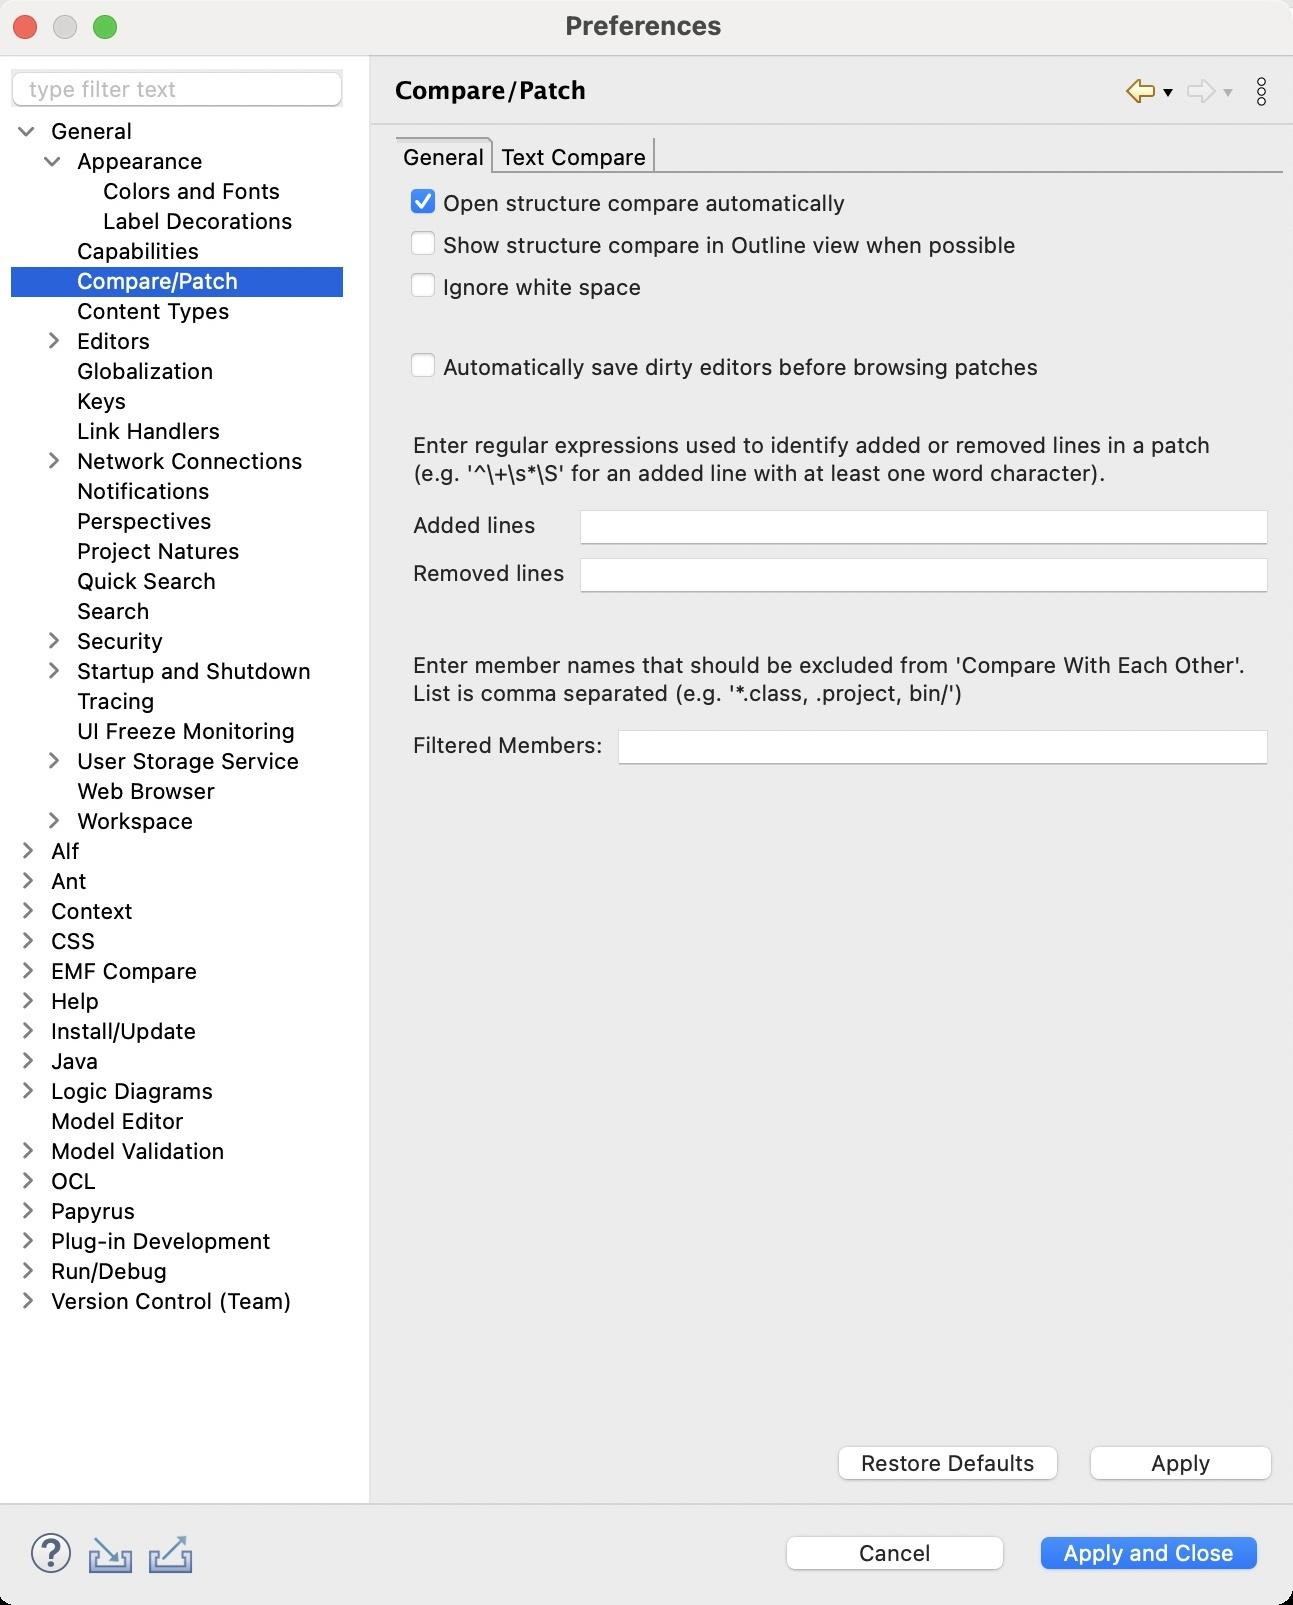
Accessibility tree:
{"name": "Preferences", "role": "AXWindow", "description": null, "role_description": "standard window", "value": null, "position": "480.00;136.00", "size": "648;803", "children": [{"name": "Apply_and_Close", "role": "AXButton", "description": null, "role_description": "button", "value": null, "position": "516.00;765.00", "size": "120;27", "children": []}, {"name": "Cancel", "role": "AXButton", "description": null, "role_description": "button", "value": null, "position": "389.00;765.00", "size": "120;27", "children": []}, {"name": null, "role": "AXToolbar", "description": null, "role_description": "toolbar", "value": null, "position": "12.00;763.00", "size": "90;30", "children": [{"name": "Help", "role": "AXCheckBox", "description": null, "role_description": "checkbox", "value": 0, "position": "12.00;763.00", "size": "30;30", "children": []}, {"name": "Import", "role": "AXButton", "description": null, "role_description": "button", "value": null, "position": "42.00;763.00", "size": "30;30", "children": []}, {"name": "Export", "role": "AXButton", "description": null, "role_description": "button", "value": null, "position": "72.00;763.00", "size": "30;30", "children": []}]}, {"name": null, "role": "AXScrollArea", "description": null, "role_description": "scroll area", "value": null, "position": "199.00;69.00", "size": "444;678", "children": [{"name": "Apply", "role": "AXButton", "description": null, "role_description": "button", "value": null, "position": "541.00;720.00", "size": "102;27", "children": []}, {"name": "Restore_Defaults", "role": "AXButton", "description": null, "role_description": "button", "value": null, "position": "415.00;720.00", "size": "121;27", "children": []}, {"name": "General", "role": "AXTabGroup", "description": "", "role_description": "tab group", "value": "{\n    \"name\": \"General\",\n    \"role\": \"AXRadioButton\",\n    \"description\": \"\",\n    \"role_description\": \"tab\",\n    \"value\": true,\n    \"position\": \"199.00;69.00\",\n    \"size\": \"49;17\",\n    \"children\": []\n}", "position": "199.00;69.00", "size": "444;646", "children": [{"name": "General", "role": "AXRadioButton", "description": "", "role_description": "tab", "value": true, "position": "199.00;69.00", "size": "49;17", "children": []}, {"name": "Text_Compare", "role": "AXRadioButton", "description": "", "role_description": "tab", "value": false, "position": "248.00;69.00", "size": "81;17", "children": []}]}]}, {"name": null, "role": "AXToolbar", "description": "", "role_description": "toolbar", "value": null, "position": "561.00;35.00", "size": "82;22", "children": [{"name": "Back_to_Capabilities", "role": "AXMenuButton", "description": null, "role_description": "menu button", "value": null, "position": "561.00;35.00", "size": "22;22", "children": []}, {"name": "Forward", "role": "AXMenuButton", "description": null, "role_description": "menu button", "value": null, "position": "591.00;35.00", "size": "22;22", "children": []}, {"name": "Additional_Dialog_Actions", "role": "AXButton", "description": null, "role_description": "button", "value": null, "position": "621.00;35.00", "size": "22;22", "children": []}]}, {"name": null, "role": "AXStaticText", "description": "", "role_description": "text", "value": "Compare/Patch", "position": "196.00;35.00", "size": "358;21", "children": []}, {"name": null, "role": "AXSplitter", "description": null, "role_description": "splitter", "value": 180, "position": "180.00;28.00", "size": "5;724", "children": []}, {"name": null, "role": "AXScrollArea", "description": null, "role_description": "scroll area", "value": null, "position": "7.00;59.00", "size": "166;693", "children": [{"name": null, "role": "AXOutline", "description": null, "role_description": "outline", "value": null, "position": "7.00;59.00", "size": "166;693", "children": [{"name": null, "role": "AXRow", "description": null, "role_description": "outline row", "value": null, "position": "7.00;59.00", "size": "166;15", "children": [{"name": null, "role": "AXGroup", "description": null, "role_description": "group", "value": null, "position": "7.00;59.00", "size": "151;15", "children": [{"name": null, "role": "AXDisclosureTriangle", "description": null, "role_description": "disclosure triangle", "value": 1, "position": "9.00;59.00", "size": "12;14", "children": []}, {"name": null, "role": "AXStaticText", "description": null, "role_description": "text", "value": "General", "position": "25.00;59.00", "size": "132;14", "children": []}]}]}, {"name": null, "role": "AXRow", "description": null, "role_description": "outline row", "value": null, "position": "7.00;74.00", "size": "166;15", "children": [{"name": null, "role": "AXGroup", "description": null, "role_description": "group", "value": null, "position": "7.00;74.00", "size": "151;15", "children": [{"name": null, "role": "AXDisclosureTriangle", "description": null, "role_description": "disclosure triangle", "value": 1, "position": "22.00;74.00", "size": "12;14", "children": []}, {"name": null, "role": "AXStaticText", "description": null, "role_description": "text", "value": "Appearance", "position": "38.00;74.00", "size": "119;14", "children": []}]}]}, {"name": null, "role": "AXRow", "description": null, "role_description": "outline row", "value": null, "position": "7.00;89.00", "size": "166;15", "children": [{"name": null, "role": "AXStaticText", "description": null, "role_description": "text", "value": "Colors and Fonts", "position": "51.00;89.00", "size": "106;14", "children": []}]}, {"name": null, "role": "AXRow", "description": null, "role_description": "outline row", "value": null, "position": "7.00;104.00", "size": "166;15", "children": [{"name": null, "role": "AXStaticText", "description": null, "role_description": "text", "value": "Label Decorations", "position": "51.00;104.00", "size": "106;14", "children": []}]}, {"name": null, "role": "AXRow", "description": null, "role_description": "outline row", "value": null, "position": "7.00;119.00", "size": "166;15", "children": [{"name": null, "role": "AXStaticText", "description": null, "role_description": "text", "value": "Capabilities", "position": "38.00;119.00", "size": "119;14", "children": []}]}, {"name": null, "role": "AXRow", "description": null, "role_description": "outline row", "value": null, "position": "7.00;134.00", "size": "166;15", "children": [{"name": null, "role": "AXStaticText", "description": null, "role_description": "text", "value": "Compare/Patch", "position": "38.00;134.00", "size": "119;14", "children": []}]}, {"name": null, "role": "AXRow", "description": null, "role_description": "outline row", "value": null, "position": "7.00;149.00", "size": "166;15", "children": [{"name": null, "role": "AXStaticText", "description": null, "role_description": "text", "value": "Content Types", "position": "38.00;149.00", "size": "119;14", "children": []}]}, {"name": null, "role": "AXRow", "description": null, "role_description": "outline row", "value": null, "position": "7.00;164.00", "size": "166;15", "children": [{"name": null, "role": "AXGroup", "description": null, "role_description": "group", "value": null, "position": "7.00;164.00", "size": "151;15", "children": [{"name": null, "role": "AXDisclosureTriangle", "description": null, "role_description": "disclosure triangle", "value": 0, "position": "22.00;164.00", "size": "12;14", "children": []}, {"name": null, "role": "AXStaticText", "description": null, "role_description": "text", "value": "Editors", "position": "38.00;164.00", "size": "119;14", "children": []}]}]}, {"name": null, "role": "AXRow", "description": null, "role_description": "outline row", "value": null, "position": "7.00;179.00", "size": "166;15", "children": [{"name": null, "role": "AXStaticText", "description": null, "role_description": "text", "value": "Globalization", "position": "38.00;179.00", "size": "119;14", "children": []}]}, {"name": null, "role": "AXRow", "description": null, "role_description": "outline row", "value": null, "position": "7.00;194.00", "size": "166;15", "children": [{"name": null, "role": "AXStaticText", "description": null, "role_description": "text", "value": "Keys", "position": "38.00;194.00", "size": "119;14", "children": []}]}, {"name": null, "role": "AXRow", "description": null, "role_description": "outline row", "value": null, "position": "7.00;209.00", "size": "166;15", "children": [{"name": null, "role": "AXStaticText", "description": null, "role_description": "text", "value": "Link Handlers", "position": "38.00;209.00", "size": "119;14", "children": []}]}, {"name": null, "role": "AXRow", "description": null, "role_description": "outline row", "value": null, "position": "7.00;224.00", "size": "166;15", "children": [{"name": null, "role": "AXGroup", "description": null, "role_description": "group", "value": null, "position": "7.00;224.00", "size": "151;15", "children": [{"name": null, "role": "AXDisclosureTriangle", "description": null, "role_description": "disclosure triangle", "value": 0, "position": "22.00;224.00", "size": "12;14", "children": []}, {"name": null, "role": "AXStaticText", "description": null, "role_description": "text", "value": "Network Connections", "position": "38.00;224.00", "size": "119;14", "children": []}]}]}, {"name": null, "role": "AXRow", "description": null, "role_description": "outline row", "value": null, "position": "7.00;239.00", "size": "166;15", "children": [{"name": null, "role": "AXStaticText", "description": null, "role_description": "text", "value": "Notifications", "position": "38.00;239.00", "size": "119;14", "children": []}]}, {"name": null, "role": "AXRow", "description": null, "role_description": "outline row", "value": null, "position": "7.00;254.00", "size": "166;15", "children": [{"name": null, "role": "AXStaticText", "description": null, "role_description": "text", "value": "Perspectives", "position": "38.00;254.00", "size": "119;14", "children": []}]}, {"name": null, "role": "AXRow", "description": null, "role_description": "outline row", "value": null, "position": "7.00;269.00", "size": "166;15", "children": [{"name": null, "role": "AXStaticText", "description": null, "role_description": "text", "value": "Project Natures", "position": "38.00;269.00", "size": "119;14", "children": []}]}, {"name": null, "role": "AXRow", "description": null, "role_description": "outline row", "value": null, "position": "7.00;284.00", "size": "166;15", "children": [{"name": null, "role": "AXStaticText", "description": null, "role_description": "text", "value": "Quick Search", "position": "38.00;284.00", "size": "119;14", "children": []}]}, {"name": null, "role": "AXRow", "description": null, "role_description": "outline row", "value": null, "position": "7.00;299.00", "size": "166;15", "children": [{"name": null, "role": "AXStaticText", "description": null, "role_description": "text", "value": "Search", "position": "38.00;299.00", "size": "119;14", "children": []}]}, {"name": null, "role": "AXRow", "description": null, "role_description": "outline row", "value": null, "position": "7.00;314.00", "size": "166;15", "children": [{"name": null, "role": "AXGroup", "description": null, "role_description": "group", "value": null, "position": "7.00;314.00", "size": "151;15", "children": [{"name": null, "role": "AXDisclosureTriangle", "description": null, "role_description": "disclosure triangle", "value": 0, "position": "22.00;314.00", "size": "12;14", "children": []}, {"name": null, "role": "AXStaticText", "description": null, "role_description": "text", "value": "Security", "position": "38.00;314.00", "size": "119;14", "children": []}]}]}, {"name": null, "role": "AXRow", "description": null, "role_description": "outline row", "value": null, "position": "7.00;329.00", "size": "166;15", "children": [{"name": null, "role": "AXGroup", "description": null, "role_description": "group", "value": null, "position": "7.00;329.00", "size": "151;15", "children": [{"name": null, "role": "AXDisclosureTriangle", "description": null, "role_description": "disclosure triangle", "value": 0, "position": "22.00;329.00", "size": "12;14", "children": []}, {"name": null, "role": "AXStaticText", "description": null, "role_description": "text", "value": "Startup and Shutdown", "position": "38.00;329.00", "size": "119;14", "children": []}]}]}, {"name": null, "role": "AXRow", "description": null, "role_description": "outline row", "value": null, "position": "7.00;344.00", "size": "166;15", "children": [{"name": null, "role": "AXStaticText", "description": null, "role_description": "text", "value": "Tracing", "position": "38.00;344.00", "size": "119;14", "children": []}]}, {"name": null, "role": "AXRow", "description": null, "role_description": "outline row", "value": null, "position": "7.00;359.00", "size": "166;15", "children": [{"name": null, "role": "AXStaticText", "description": null, "role_description": "text", "value": "UI Freeze Monitoring", "position": "38.00;359.00", "size": "119;14", "children": []}]}, {"name": null, "role": "AXRow", "description": null, "role_description": "outline row", "value": null, "position": "7.00;374.00", "size": "166;15", "children": [{"name": null, "role": "AXGroup", "description": null, "role_description": "group", "value": null, "position": "7.00;374.00", "size": "151;15", "children": [{"name": null, "role": "AXDisclosureTriangle", "description": null, "role_description": "disclosure triangle", "value": 0, "position": "22.00;374.00", "size": "12;14", "children": []}, {"name": null, "role": "AXStaticText", "description": null, "role_description": "text", "value": "User Storage Service", "position": "38.00;374.00", "size": "119;14", "children": []}]}]}, {"name": null, "role": "AXRow", "description": null, "role_description": "outline row", "value": null, "position": "7.00;389.00", "size": "166;15", "children": [{"name": null, "role": "AXStaticText", "description": null, "role_description": "text", "value": "Web Browser", "position": "38.00;389.00", "size": "119;14", "children": []}]}, {"name": null, "role": "AXRow", "description": null, "role_description": "outline row", "value": null, "position": "7.00;404.00", "size": "166;15", "children": [{"name": null, "role": "AXGroup", "description": null, "role_description": "group", "value": null, "position": "7.00;404.00", "size": "151;15", "children": [{"name": null, "role": "AXDisclosureTriangle", "description": null, "role_description": "disclosure triangle", "value": 0, "position": "22.00;404.00", "size": "12;14", "children": []}, {"name": null, "role": "AXStaticText", "description": null, "role_description": "text", "value": "Workspace", "position": "38.00;404.00", "size": "119;14", "children": []}]}]}, {"name": null, "role": "AXRow", "description": null, "role_description": "outline row", "value": null, "position": "7.00;419.00", "size": "166;15", "children": [{"name": null, "role": "AXGroup", "description": null, "role_description": "group", "value": null, "position": "7.00;419.00", "size": "151;15", "children": [{"name": null, "role": "AXDisclosureTriangle", "description": null, "role_description": "disclosure triangle", "value": 0, "position": "9.00;419.00", "size": "12;14", "children": []}, {"name": null, "role": "AXStaticText", "description": null, "role_description": "text", "value": "Alf", "position": "25.00;419.00", "size": "132;14", "children": []}]}]}, {"name": null, "role": "AXRow", "description": null, "role_description": "outline row", "value": null, "position": "7.00;434.00", "size": "166;15", "children": [{"name": null, "role": "AXGroup", "description": null, "role_description": "group", "value": null, "position": "7.00;434.00", "size": "151;15", "children": [{"name": null, "role": "AXDisclosureTriangle", "description": null, "role_description": "disclosure triangle", "value": 0, "position": "9.00;434.00", "size": "12;14", "children": []}, {"name": null, "role": "AXStaticText", "description": null, "role_description": "text", "value": "Ant", "position": "25.00;434.00", "size": "132;14", "children": []}]}]}, {"name": null, "role": "AXRow", "description": null, "role_description": "outline row", "value": null, "position": "7.00;449.00", "size": "166;15", "children": [{"name": null, "role": "AXGroup", "description": null, "role_description": "group", "value": null, "position": "7.00;449.00", "size": "151;15", "children": [{"name": null, "role": "AXDisclosureTriangle", "description": null, "role_description": "disclosure triangle", "value": 0, "position": "9.00;449.00", "size": "12;14", "children": []}, {"name": null, "role": "AXStaticText", "description": null, "role_description": "text", "value": "Context", "position": "25.00;449.00", "size": "132;14", "children": []}]}]}, {"name": null, "role": "AXRow", "description": null, "role_description": "outline row", "value": null, "position": "7.00;464.00", "size": "166;15", "children": [{"name": null, "role": "AXGroup", "description": null, "role_description": "group", "value": null, "position": "7.00;464.00", "size": "151;15", "children": [{"name": null, "role": "AXDisclosureTriangle", "description": null, "role_description": "disclosure triangle", "value": 0, "position": "9.00;464.00", "size": "12;14", "children": []}, {"name": null, "role": "AXStaticText", "description": null, "role_description": "text", "value": "CSS", "position": "25.00;464.00", "size": "132;14", "children": []}]}]}, {"name": null, "role": "AXRow", "description": null, "role_description": "outline row", "value": null, "position": "7.00;479.00", "size": "166;15", "children": [{"name": null, "role": "AXGroup", "description": null, "role_description": "group", "value": null, "position": "7.00;479.00", "size": "151;15", "children": [{"name": null, "role": "AXDisclosureTriangle", "description": null, "role_description": "disclosure triangle", "value": 0, "position": "9.00;479.00", "size": "12;14", "children": []}, {"name": null, "role": "AXStaticText", "description": null, "role_description": "text", "value": "EMF Compare", "position": "25.00;479.00", "size": "132;14", "children": []}]}]}, {"name": null, "role": "AXRow", "description": null, "role_description": "outline row", "value": null, "position": "7.00;494.00", "size": "166;15", "children": [{"name": null, "role": "AXGroup", "description": null, "role_description": "group", "value": null, "position": "7.00;494.00", "size": "151;15", "children": [{"name": null, "role": "AXDisclosureTriangle", "description": null, "role_description": "disclosure triangle", "value": 0, "position": "9.00;494.00", "size": "12;14", "children": []}, {"name": null, "role": "AXStaticText", "description": null, "role_description": "text", "value": "Help", "position": "25.00;494.00", "size": "132;14", "children": []}]}]}, {"name": null, "role": "AXRow", "description": null, "role_description": "outline row", "value": null, "position": "7.00;509.00", "size": "166;15", "children": [{"name": null, "role": "AXGroup", "description": null, "role_description": "group", "value": null, "position": "7.00;509.00", "size": "151;15", "children": [{"name": null, "role": "AXDisclosureTriangle", "description": null, "role_description": "disclosure triangle", "value": 0, "position": "9.00;509.00", "size": "12;14", "children": []}, {"name": null, "role": "AXStaticText", "description": null, "role_description": "text", "value": "Install/Update", "position": "25.00;509.00", "size": "132;14", "children": []}]}]}, {"name": null, "role": "AXRow", "description": null, "role_description": "outline row", "value": null, "position": "7.00;524.00", "size": "166;15", "children": [{"name": null, "role": "AXGroup", "description": null, "role_description": "group", "value": null, "position": "7.00;524.00", "size": "151;15", "children": [{"name": null, "role": "AXDisclosureTriangle", "description": null, "role_description": "disclosure triangle", "value": 0, "position": "9.00;524.00", "size": "12;14", "children": []}, {"name": null, "role": "AXStaticText", "description": null, "role_description": "text", "value": "Java", "position": "25.00;524.00", "size": "132;14", "children": []}]}]}, {"name": null, "role": "AXRow", "description": null, "role_description": "outline row", "value": null, "position": "7.00;539.00", "size": "166;15", "children": [{"name": null, "role": "AXGroup", "description": null, "role_description": "group", "value": null, "position": "7.00;539.00", "size": "151;15", "children": [{"name": null, "role": "AXDisclosureTriangle", "description": null, "role_description": "disclosure triangle", "value": 0, "position": "9.00;539.00", "size": "12;14", "children": []}, {"name": null, "role": "AXStaticText", "description": null, "role_description": "text", "value": "Logic Diagrams", "position": "25.00;539.00", "size": "132;14", "children": []}]}]}, {"name": null, "role": "AXRow", "description": null, "role_description": "outline row", "value": null, "position": "7.00;554.00", "size": "166;15", "children": [{"name": null, "role": "AXStaticText", "description": null, "role_description": "text", "value": "Model Editor", "position": "25.00;554.00", "size": "132;14", "children": []}]}, {"name": null, "role": "AXRow", "description": null, "role_description": "outline row", "value": null, "position": "7.00;569.00", "size": "166;15", "children": [{"name": null, "role": "AXGroup", "description": null, "role_description": "group", "value": null, "position": "7.00;569.00", "size": "151;15", "children": [{"name": null, "role": "AXDisclosureTriangle", "description": null, "role_description": "disclosure triangle", "value": 0, "position": "9.00;569.00", "size": "12;14", "children": []}, {"name": null, "role": "AXStaticText", "description": null, "role_description": "text", "value": "Model Validation", "position": "25.00;569.00", "size": "132;14", "children": []}]}]}, {"name": null, "role": "AXRow", "description": null, "role_description": "outline row", "value": null, "position": "7.00;584.00", "size": "166;15", "children": [{"name": null, "role": "AXGroup", "description": null, "role_description": "group", "value": null, "position": "7.00;584.00", "size": "151;15", "children": [{"name": null, "role": "AXDisclosureTriangle", "description": null, "role_description": "disclosure triangle", "value": 0, "position": "9.00;584.00", "size": "12;14", "children": []}, {"name": null, "role": "AXStaticText", "description": null, "role_description": "text", "value": "OCL", "position": "25.00;584.00", "size": "132;14", "children": []}]}]}, {"name": null, "role": "AXRow", "description": null, "role_description": "outline row", "value": null, "position": "7.00;599.00", "size": "166;15", "children": [{"name": null, "role": "AXGroup", "description": null, "role_description": "group", "value": null, "position": "7.00;599.00", "size": "151;15", "children": [{"name": null, "role": "AXDisclosureTriangle", "description": null, "role_description": "disclosure triangle", "value": 0, "position": "9.00;599.00", "size": "12;14", "children": []}, {"name": null, "role": "AXStaticText", "description": null, "role_description": "text", "value": "Papyrus", "position": "25.00;599.00", "size": "132;14", "children": []}]}]}, {"name": null, "role": "AXRow", "description": null, "role_description": "outline row", "value": null, "position": "7.00;614.00", "size": "166;15", "children": [{"name": null, "role": "AXGroup", "description": null, "role_description": "group", "value": null, "position": "7.00;614.00", "size": "151;15", "children": [{"name": null, "role": "AXDisclosureTriangle", "description": null, "role_description": "disclosure triangle", "value": 0, "position": "9.00;614.00", "size": "12;14", "children": []}, {"name": null, "role": "AXStaticText", "description": null, "role_description": "text", "value": "Plug-in Development", "position": "25.00;614.00", "size": "132;14", "children": []}]}]}, {"name": null, "role": "AXRow", "description": null, "role_description": "outline row", "value": null, "position": "7.00;629.00", "size": "166;15", "children": [{"name": null, "role": "AXGroup", "description": null, "role_description": "group", "value": null, "position": "7.00;629.00", "size": "151;15", "children": [{"name": null, "role": "AXDisclosureTriangle", "description": null, "role_description": "disclosure triangle", "value": 0, "position": "9.00;629.00", "size": "12;14", "children": []}, {"name": null, "role": "AXStaticText", "description": null, "role_description": "text", "value": "Run/Debug", "position": "25.00;629.00", "size": "132;14", "children": []}]}]}, {"name": null, "role": "AXRow", "description": null, "role_description": "outline row", "value": null, "position": "7.00;644.00", "size": "166;15", "children": [{"name": null, "role": "AXGroup", "description": null, "role_description": "group", "value": null, "position": "7.00;644.00", "size": "151;15", "children": [{"name": null, "role": "AXDisclosureTriangle", "description": null, "role_description": "disclosure triangle", "value": 0, "position": "9.00;644.00", "size": "12;14", "children": []}, {"name": null, "role": "AXStaticText", "description": null, "role_description": "text", "value": "Version Control (Team)", "position": "25.00;644.00", "size": "132;14", "children": []}]}]}, {"name": null, "role": "AXColumn", "description": null, "role_description": "column", "value": null, "position": "7.00;59.00", "size": "151;693", "children": []}]}]}, {"name": "type_filter_text", "role": "AXTextField", "description": null, "role_description": "search text field", "value": "", "position": "7.00;35.00", "size": "166;19", "children": []}, {"name": null, "role": "AXButton", "description": null, "role_description": "close button", "value": null, "position": "7.00;6.00", "size": "14;16", "children": []}, {"name": null, "role": "AXButton", "description": null, "role_description": "zoom button", "value": null, "position": "47.00;6.00", "size": "14;16", "children": [{"name": null, "role": "AXGroup", "description": null, "role_description": "group", "value": null, "position": "47.00;6.00", "size": "14;16", "children": [{"name": null, "role": "AXGroup", "description": null, "role_description": "group", "value": null, "position": "47.00;6.00", "size": "14;16", "children": []}]}]}, {"name": null, "role": "AXButton", "description": null, "role_description": "minimize button", "value": null, "position": "27.00;6.00", "size": "14;16", "children": []}, {"name": null, "role": "AXStaticText", "description": null, "role_description": "text", "value": "Preferences", "position": "282.00;5.00", "size": "83;16", "children": []}]}